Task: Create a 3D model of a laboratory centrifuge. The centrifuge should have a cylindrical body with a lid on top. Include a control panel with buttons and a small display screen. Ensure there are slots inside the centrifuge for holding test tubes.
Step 622:
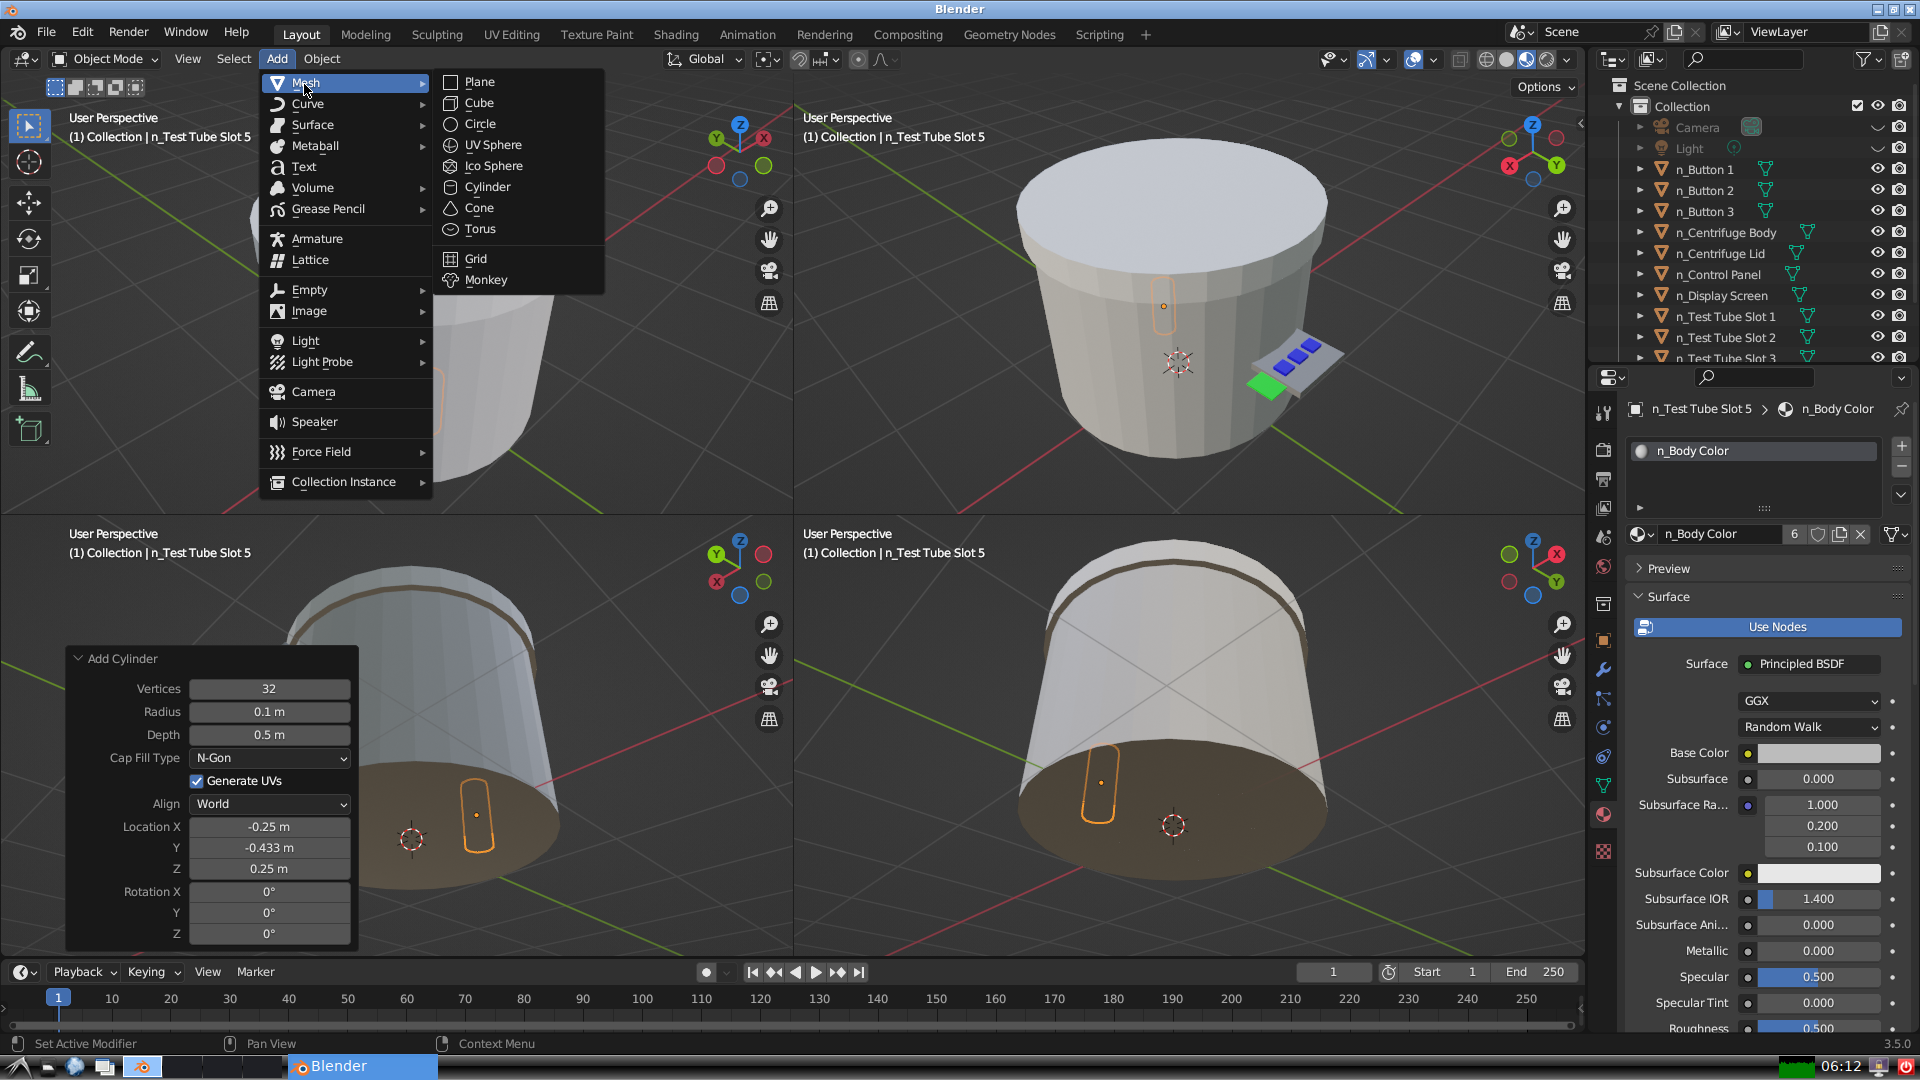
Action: {"mouse_move": [499, 187]}